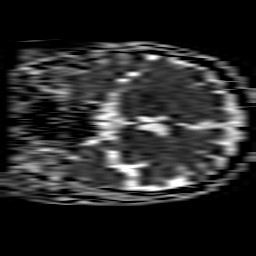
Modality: ADC
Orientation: coronal
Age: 45
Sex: female
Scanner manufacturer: philips
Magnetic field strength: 1.5 T
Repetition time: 3.651 s
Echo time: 0.09255 s